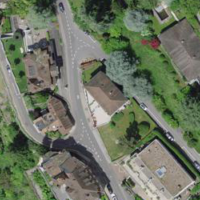
EUNIS habitat code: 54
Species observed at this site:
Acer campestre
Acer pseudoplatanus